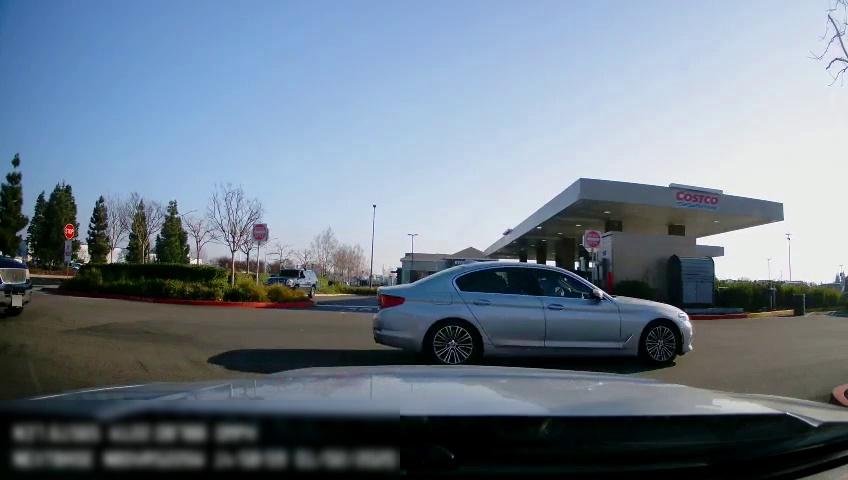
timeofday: Day
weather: Sunny
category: Drivable Space
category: Vehicles | SUV
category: Vehicles | Car
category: Vehicles | SUV
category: Traffic | Signs
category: Traffic | Signs
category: Traffic | Signs